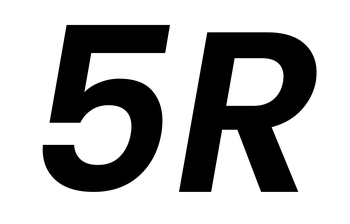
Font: Poppins-SemiBoldItalic